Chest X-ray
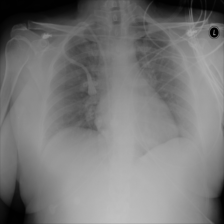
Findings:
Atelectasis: negative
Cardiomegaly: negative
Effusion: negative
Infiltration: positive
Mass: negative
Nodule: negative
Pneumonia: negative
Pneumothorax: negative
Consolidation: negative
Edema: positive
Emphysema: negative
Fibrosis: negative
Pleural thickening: negative
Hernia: negative